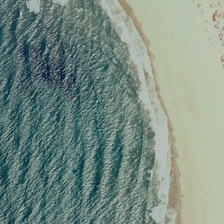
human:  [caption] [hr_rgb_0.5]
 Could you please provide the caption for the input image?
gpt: yellow beach is near a piece of green ocean with a line of white wave .

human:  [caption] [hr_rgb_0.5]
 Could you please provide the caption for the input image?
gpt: yellow beach is near a piece of green ocean with a line of white wave .

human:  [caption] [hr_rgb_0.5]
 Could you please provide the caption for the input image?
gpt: yellow beach is near a piece of green ocean with a line of white wave .

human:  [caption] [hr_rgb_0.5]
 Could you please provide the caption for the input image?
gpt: yellow beach is near a piece of green ocean with a line of white wave .

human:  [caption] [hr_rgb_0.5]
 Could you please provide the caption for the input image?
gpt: yellow beach is near a piece of green ocean with a line of white wave .